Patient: sex M, age 42
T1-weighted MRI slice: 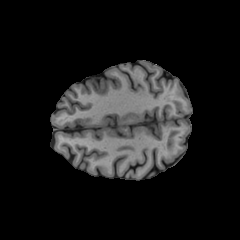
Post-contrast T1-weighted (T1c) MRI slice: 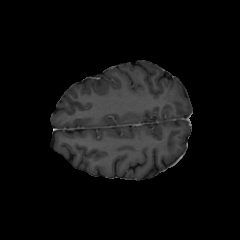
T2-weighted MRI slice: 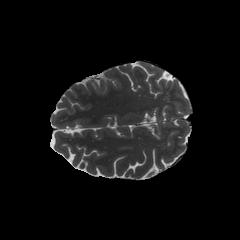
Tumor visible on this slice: no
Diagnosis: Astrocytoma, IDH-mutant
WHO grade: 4